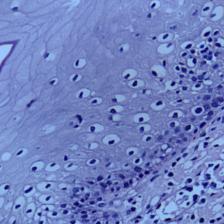
Diagnosis: OSCC